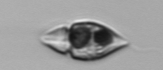
Label: Amphidinium